Field crop: maize
Growth stage: 1
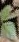
Species: datura